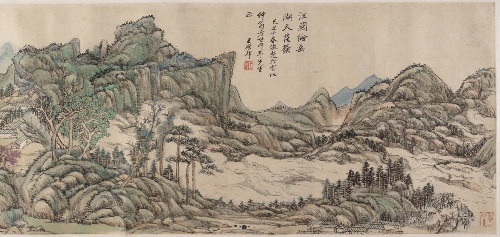
Title: 清  王原祁  江國垂綸圖  卷|Fishing in River Country at Blossom Time
Artist: Wang Yuanqi
Artist bio: Chinese, 1642–1715
Date: dated 1709
Object type: Handscroll
Classification: Paintings
Medium: Handscroll; ink and color on paper
Culture: China
Period: Qing dynasty (1644–1911)
Dimensions: 10 1/4 x 57 1/2 in. (26 x 146.1 cm)
Department: Asian Art
Credit line: Bequest of John M. Crawford Jr., 1988
Accession year: 1989
Repository: Metropolitan Museum of Art, New York, NY
Tags: Rivers|Mountains|Landscapes